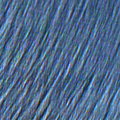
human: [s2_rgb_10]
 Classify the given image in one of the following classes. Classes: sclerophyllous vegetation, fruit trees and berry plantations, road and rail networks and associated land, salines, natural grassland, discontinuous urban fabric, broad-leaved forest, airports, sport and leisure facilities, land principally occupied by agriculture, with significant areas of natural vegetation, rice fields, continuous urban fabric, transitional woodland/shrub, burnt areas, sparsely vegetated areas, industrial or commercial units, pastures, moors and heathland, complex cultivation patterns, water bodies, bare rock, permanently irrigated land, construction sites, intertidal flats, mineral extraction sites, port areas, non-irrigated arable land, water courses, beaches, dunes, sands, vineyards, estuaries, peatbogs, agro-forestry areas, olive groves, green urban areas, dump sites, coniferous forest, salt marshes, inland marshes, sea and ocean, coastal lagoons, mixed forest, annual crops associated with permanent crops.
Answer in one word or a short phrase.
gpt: continuous urban fabric